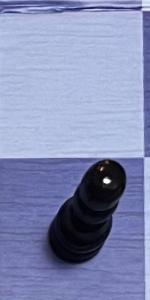
Label: Pawn_Black